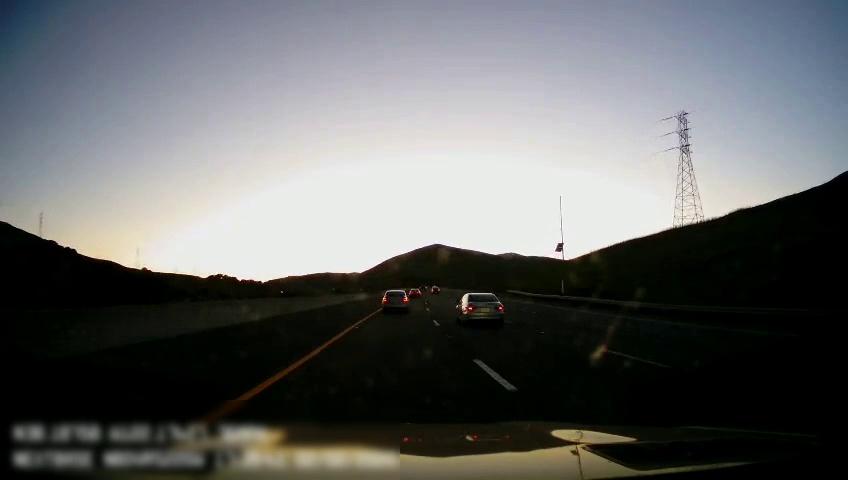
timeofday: Day
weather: Sunny
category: Drivable Space
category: Vehicles | Car
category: Vehicles | Car
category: Vehicles | Car
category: Lanes | Alternate Lane
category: Lanes | Current Lane
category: Lanes | Current Lane
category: Lanes | Alternate Lane
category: Lanes | Alternate Lane